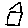
Label: house